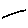
Label: line